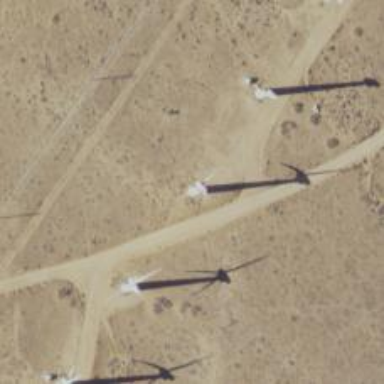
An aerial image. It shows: Wind power generator employing wind turbines.